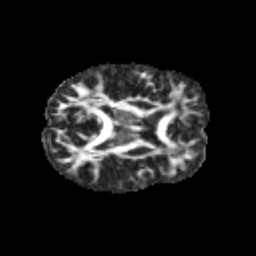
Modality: FA
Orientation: axial
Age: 11
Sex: male
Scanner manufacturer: siemens
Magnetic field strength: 3 T
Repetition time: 3.8 s
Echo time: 0.07 s